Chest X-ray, AP view. Patient: 51 years old, sex M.
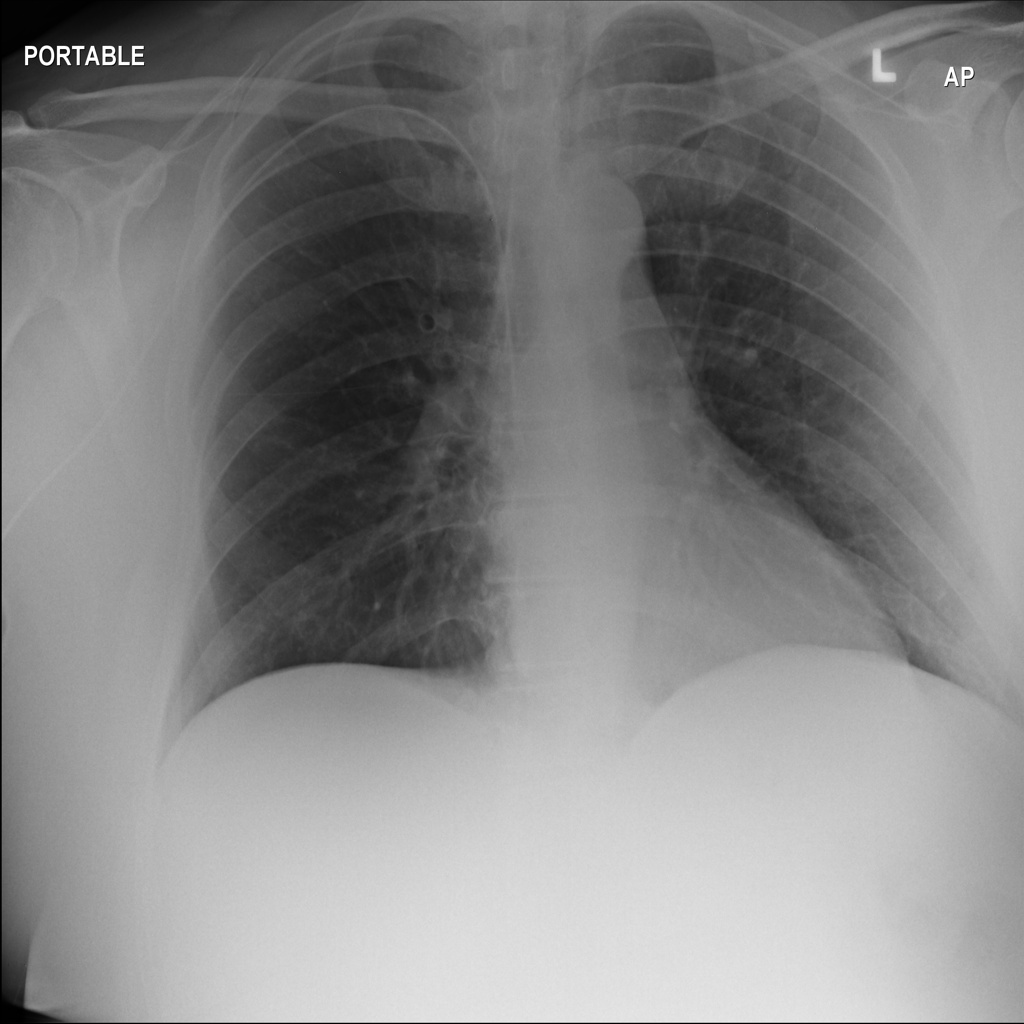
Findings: Infiltration